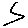
Label: zigzag